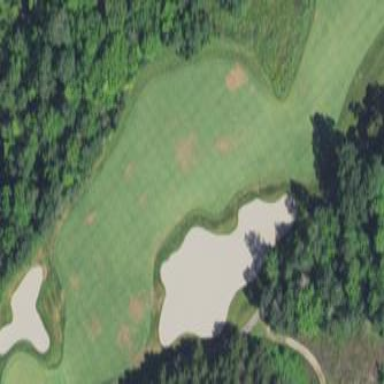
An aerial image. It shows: Golf bunker filled with natural sand.